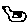
Label: bird